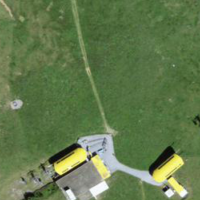
EUNIS habitat code: 26
Species observed at this site:
Rumex alpinus